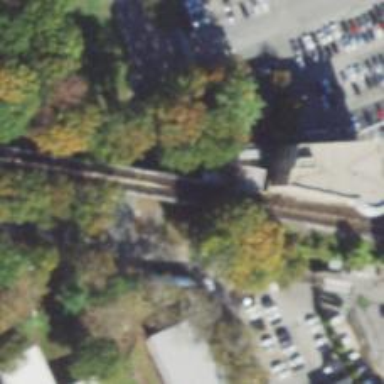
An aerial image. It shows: Bridge over electrified rail tracks leading to yard.